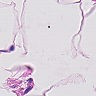
Metastatic tissue present: no